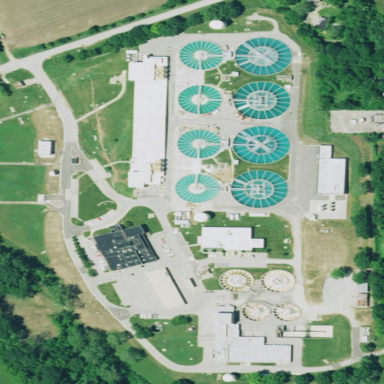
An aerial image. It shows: Water works facility.